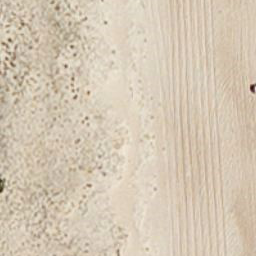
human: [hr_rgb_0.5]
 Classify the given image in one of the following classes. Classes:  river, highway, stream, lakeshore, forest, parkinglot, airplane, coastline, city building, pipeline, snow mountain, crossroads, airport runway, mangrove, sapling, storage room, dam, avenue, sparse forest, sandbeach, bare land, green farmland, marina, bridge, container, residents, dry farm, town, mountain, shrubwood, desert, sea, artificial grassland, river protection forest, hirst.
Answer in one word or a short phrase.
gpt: sandbeach